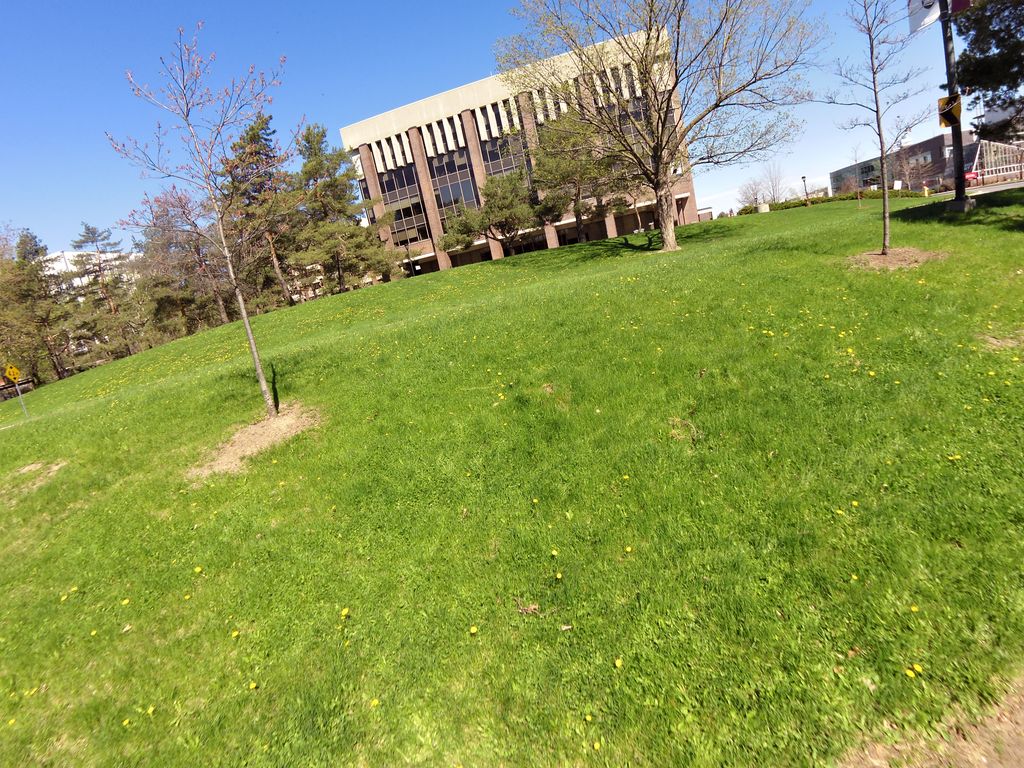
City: ottawa-gatineau